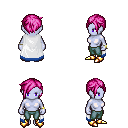
a pixel art fantasy rpg character, female body template, dark elf, purple skin, white trimmed cape, teal pants, pink pixie cut hairstyle, bracelets, gold boots, four views (front, back, left, right), 2x2 character sprite sheet, small pixel art, hard edges, no anti-aliasing